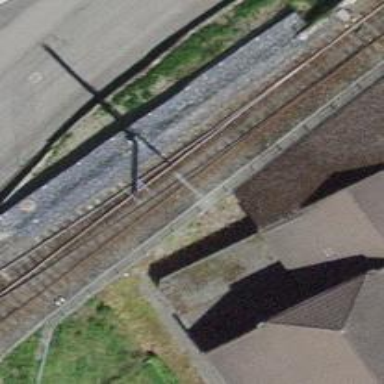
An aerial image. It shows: Railway switch.